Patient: sex M, age 71
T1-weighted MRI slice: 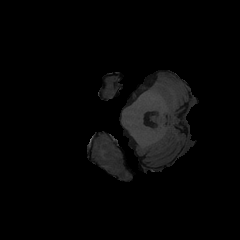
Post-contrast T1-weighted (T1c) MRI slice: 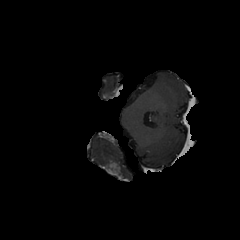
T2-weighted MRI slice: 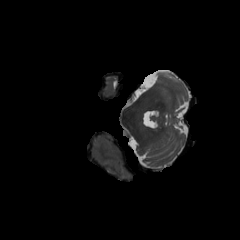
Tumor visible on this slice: yes
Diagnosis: Glioblastoma, IDH-wildtype
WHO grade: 4